Question: Does any one know why some of my font families won't render on some mobile devices? Here's a page that demonstrates the fonts:
<URL>
The fonts render properly on desktop chrome browser, ipad and iphone.
But when i view that page on my galaxy note, the Have A Nice Day font renders as something that looks like arial. On my friends nexus 4, Have a nice day works fine, but the universe condense renders as something that looks like arial.
Does anyone know why?
I've attached screenshot of what the fonts should look like
some people claim Have a nice day is not working in Firefox or IE10. For me, the font works on Firefox. I don't have IE10, so unable to verify.
How do I make this font work on my android?
I had a typing mistake in my link path to my css files. I've corrected it now. But the problem still appears in my droid browser.
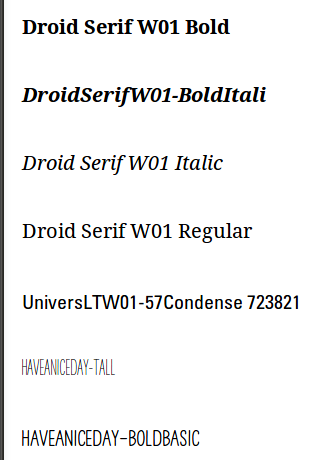
Answer: The problem has been fixed. Apparently there was a bug on myfonts.com that corrupted my font files. I contacted myfonts.com and they corrected the issue right away. Then re-sent me the font files. Now everything works perfectly.
The guys at myfonts.com are amazing. Very good customer + tech support services.